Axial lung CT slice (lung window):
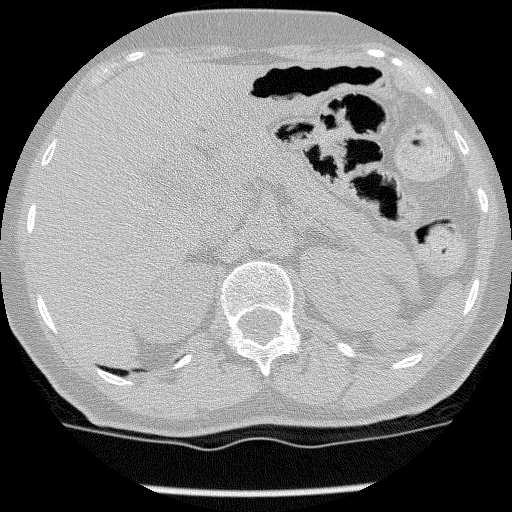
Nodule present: no